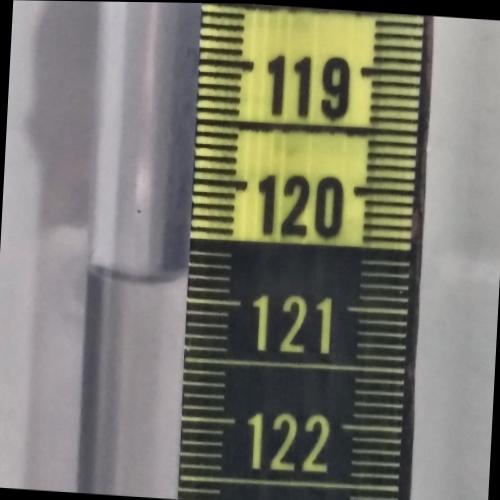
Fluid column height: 120.8 cm